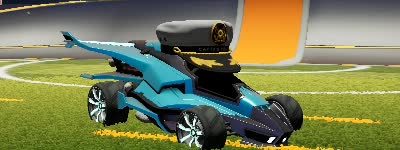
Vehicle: aftershock